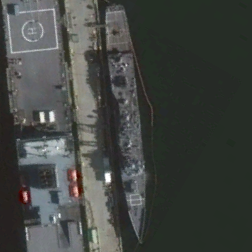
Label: destroyer